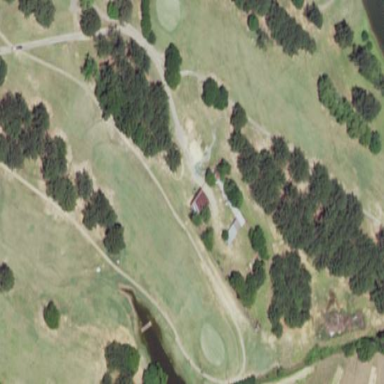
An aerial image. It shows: Grassy area designated as golf fairway.